Question: I am using dir-pagination directive by @michaelbromley. I want to get all the records on the current page of directive. Is there any way to do this?

Here is the link: <URL>, so I need a collection of 5 'records' from 100 to 96. Is there any quick way to do it?
I have tried couple of things but not working.
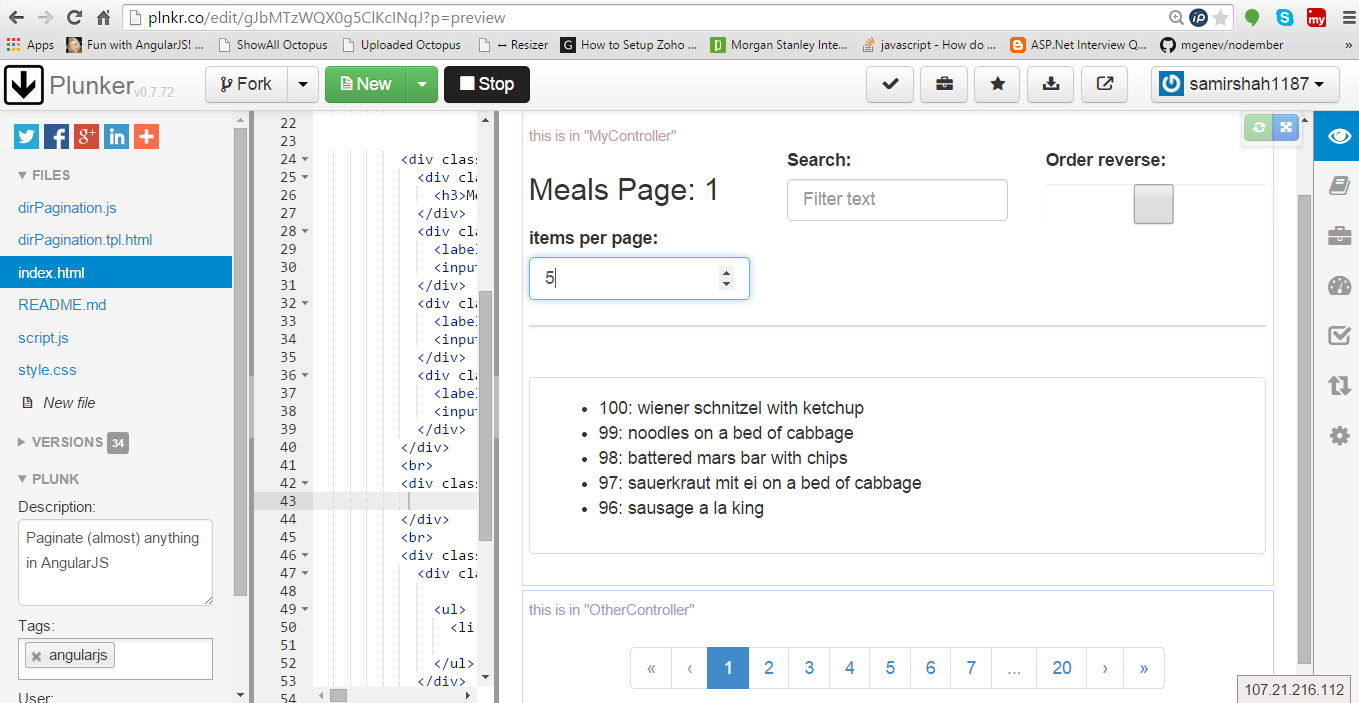
Answer: Here is another possible way to do it, which does not require you to duplicate the logic from the 'dir-paginate' expression:
For each repeated item, you could just push that item into an array in your controller. This will of course give you all the items for that page.
Here is an example:
'''
<ul>
<li dir-paginate="meal in perman = ( meals | filter:q ) | orderBy: order?'key':'-key' | itemsPerPage: pageSize" current-page="currentPage" ng-init="addMeal(meal)">{{ meal.key + ': ' +meal.val }}</li>
</ul>
'''
Then in the controller:
'''
$scope.addMeal = function(meal) {
if (meal) {
if ($scope.page.length === $scope.pageSize + 1) {
$scope.page = [];
}
$scope.page.push(meal);
}
}
'''
I've not expensively tested it, but the general principle should work. It's a bit hacky in my opinion, but it's worth knowing as an alternative to the answer provided by Rathish.